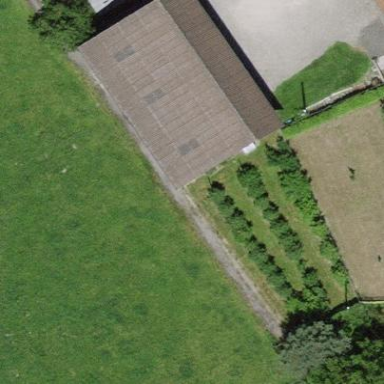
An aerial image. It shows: Shed.